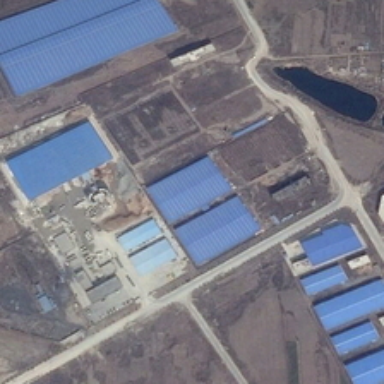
Some buildings and bareland are in an industrial area .